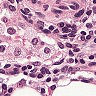
Metastatic tissue present: no